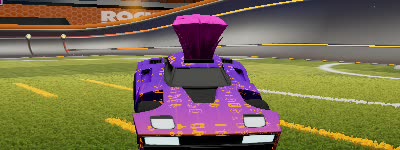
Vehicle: breakout